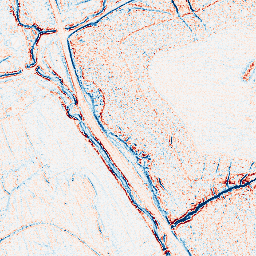
Category: edge_preserving
Decomposition family: anisotropic_diffusion
Decomposition parameters: iterations: 5
kappa: 50
gamma: 0.05
Upsampling method: linear_exact
Upsampling parameters: scale: 4
Upsampling scale: 4